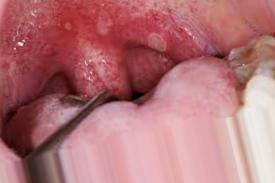
Condition: Mouth Ulcer